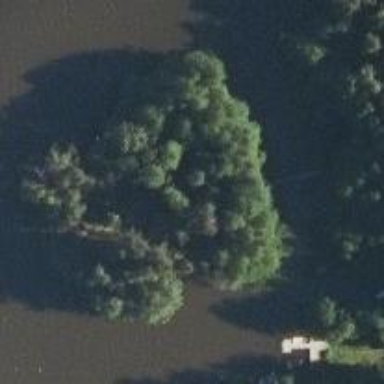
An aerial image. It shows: Islet.